Question: This is my code:
'''
egin{align}
Position_{increment}(t) &= K_{P1}.(Tension_{limit} - Sensor(t)) \
&+ K_{P2}.(Sensor(t) - Sensor_{opposite}(t)) \
&+ K_I.\sum_{0}^{t}(Tension_{limit} - Sensor(t))
\label{equation:position_PI}
\end{align}
'''
And this is the output:

Note that I only want one label to appear.
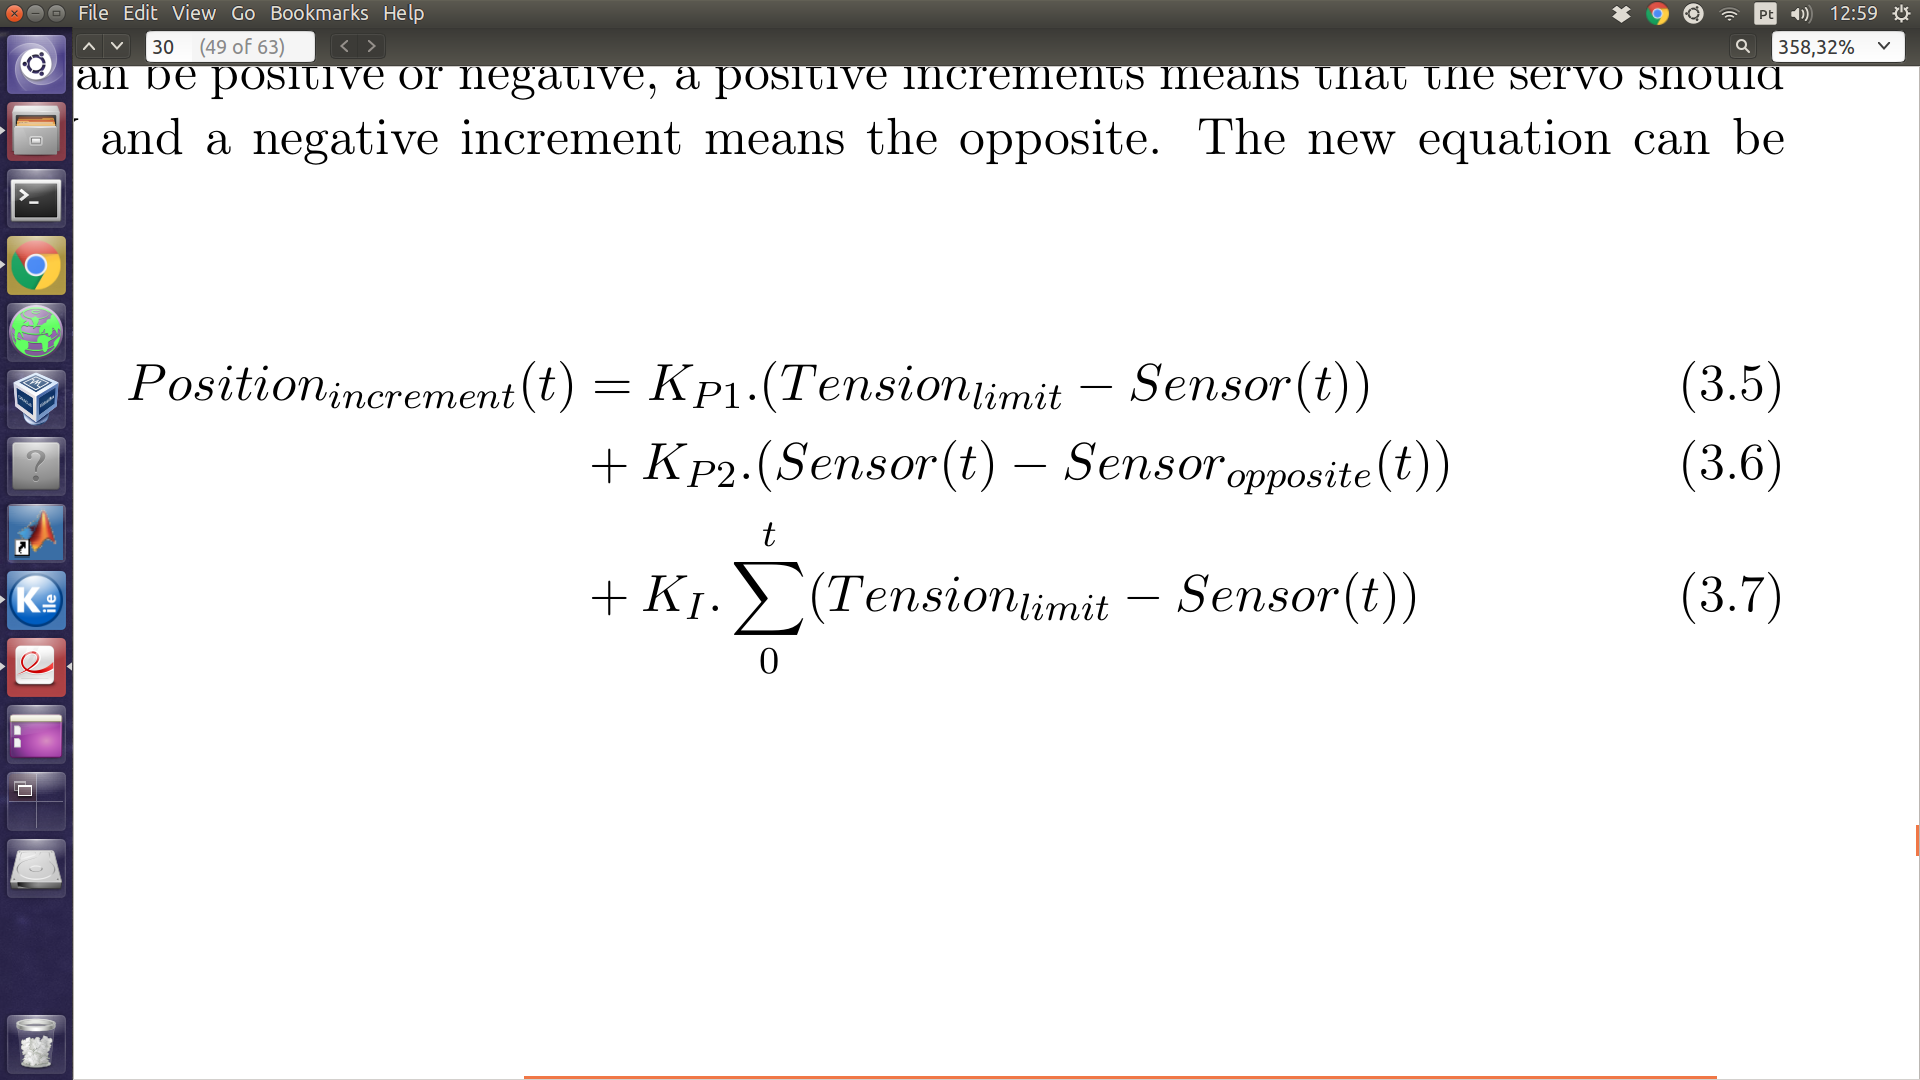
Answer: You should consider using 'aligned' inside an 'equation':
<URL>
'''
\documentclass{article}
\usepackage{amsmath}
\begin{document}
\begin{align}
Position_{increment}(t) &= K_{P1}.(Tension_{limit} - Sensor(t)) \\
&+ K_{P2}.(Sensor(t) - Sensor_{opposite}(t)) \\
&+ K_I.\sum_{0}^{t}(Tension_{limit} - Sensor(t))
\end{align}
\begin{equation}
\begin{aligned}
\text{Position}_{\text{increment}}(t) &= K_{P1} \cdot \bigl( \text{Tension}_{\text{limit}} - \text{Sensor}(t) \bigr) \\
&\phantom{{}={}} + K_{P2} \cdot \bigl( \text{Sensor}(t) - \text{Sensor}_{\text{opposite}}(t) \bigr) \\
&\phantom{{}={}} + K_I \cdot \sum_0^t \bigl( \text{Tension}_{\text{limit}} - \text{Sensor}(t) \bigr)
\end{aligned}
\end{equation}
\end{document}
'''
I've updated the spacing around the missing '=' relation to reflect what it should look like. Also, if you're using text in equations, then use '\text', or create your own "variable macro" '\var{<stuff>}', for <URL>:
'''
\newcommand{\var}{\text}
'''